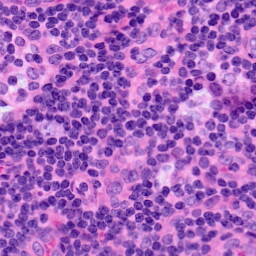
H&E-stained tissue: LymphNode